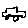
Label: car